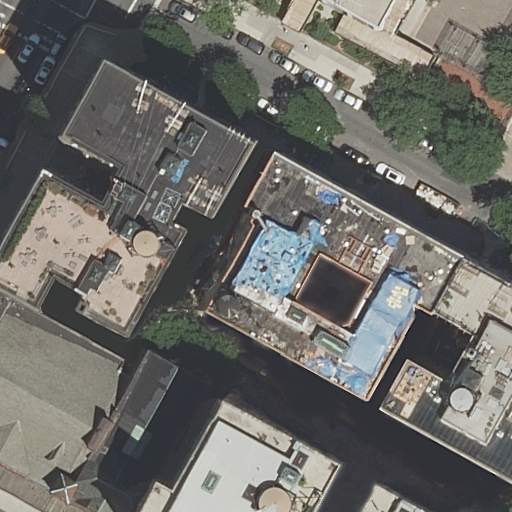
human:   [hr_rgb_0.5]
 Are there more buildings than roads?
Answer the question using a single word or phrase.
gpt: yes

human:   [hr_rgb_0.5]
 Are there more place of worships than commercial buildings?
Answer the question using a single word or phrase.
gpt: yes

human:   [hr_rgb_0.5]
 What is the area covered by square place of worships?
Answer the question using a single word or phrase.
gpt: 0m2

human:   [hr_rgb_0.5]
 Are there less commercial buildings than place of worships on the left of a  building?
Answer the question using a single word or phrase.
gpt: yes

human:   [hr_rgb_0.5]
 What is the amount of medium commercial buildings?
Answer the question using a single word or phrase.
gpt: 0

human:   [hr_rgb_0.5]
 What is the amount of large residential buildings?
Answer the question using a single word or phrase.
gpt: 6

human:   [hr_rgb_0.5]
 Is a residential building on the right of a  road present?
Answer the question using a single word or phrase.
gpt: yes

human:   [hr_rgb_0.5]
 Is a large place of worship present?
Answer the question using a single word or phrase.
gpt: yes

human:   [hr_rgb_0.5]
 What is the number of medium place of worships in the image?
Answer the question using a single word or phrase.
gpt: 0

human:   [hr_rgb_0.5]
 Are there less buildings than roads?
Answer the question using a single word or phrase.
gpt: no

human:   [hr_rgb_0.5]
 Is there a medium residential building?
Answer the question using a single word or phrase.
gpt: no

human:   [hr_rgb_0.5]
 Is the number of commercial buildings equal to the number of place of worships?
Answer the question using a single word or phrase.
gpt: no

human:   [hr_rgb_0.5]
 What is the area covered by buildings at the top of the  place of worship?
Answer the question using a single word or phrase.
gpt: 4388m2

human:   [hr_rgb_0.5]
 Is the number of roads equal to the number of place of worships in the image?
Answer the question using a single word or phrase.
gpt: no

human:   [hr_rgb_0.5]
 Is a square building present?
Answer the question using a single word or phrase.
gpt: no

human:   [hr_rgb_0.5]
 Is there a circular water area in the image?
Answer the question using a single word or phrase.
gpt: no

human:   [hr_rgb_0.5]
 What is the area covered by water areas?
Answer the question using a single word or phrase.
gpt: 0m2

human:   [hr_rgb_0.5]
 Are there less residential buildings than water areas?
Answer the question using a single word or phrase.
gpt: no

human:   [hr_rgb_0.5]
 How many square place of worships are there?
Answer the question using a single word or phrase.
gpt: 0

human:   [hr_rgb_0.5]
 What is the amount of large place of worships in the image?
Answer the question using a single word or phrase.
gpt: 1

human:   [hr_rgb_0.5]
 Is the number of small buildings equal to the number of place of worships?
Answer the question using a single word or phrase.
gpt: yes

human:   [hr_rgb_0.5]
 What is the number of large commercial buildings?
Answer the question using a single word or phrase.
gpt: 0

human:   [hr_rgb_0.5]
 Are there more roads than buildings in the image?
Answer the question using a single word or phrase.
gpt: no

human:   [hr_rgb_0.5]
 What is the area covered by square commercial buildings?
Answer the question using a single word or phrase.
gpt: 0m2

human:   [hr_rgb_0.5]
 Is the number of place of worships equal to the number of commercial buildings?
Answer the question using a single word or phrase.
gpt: no

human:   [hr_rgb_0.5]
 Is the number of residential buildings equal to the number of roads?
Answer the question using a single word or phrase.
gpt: no

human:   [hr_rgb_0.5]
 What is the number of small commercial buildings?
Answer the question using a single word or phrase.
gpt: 0

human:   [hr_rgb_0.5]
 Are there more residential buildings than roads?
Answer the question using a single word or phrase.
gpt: yes

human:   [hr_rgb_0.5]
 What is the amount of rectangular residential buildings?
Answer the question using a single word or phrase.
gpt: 2

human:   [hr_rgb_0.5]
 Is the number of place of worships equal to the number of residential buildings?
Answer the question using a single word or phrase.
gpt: no

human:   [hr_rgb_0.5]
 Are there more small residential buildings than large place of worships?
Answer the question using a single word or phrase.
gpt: no

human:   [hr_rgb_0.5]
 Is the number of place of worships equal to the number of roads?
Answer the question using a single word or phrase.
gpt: no

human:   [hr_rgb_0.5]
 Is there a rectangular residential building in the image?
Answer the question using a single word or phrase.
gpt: yes

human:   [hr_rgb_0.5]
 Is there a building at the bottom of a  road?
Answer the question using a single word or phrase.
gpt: yes

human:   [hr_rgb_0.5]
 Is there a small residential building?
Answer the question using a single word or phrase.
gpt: yes

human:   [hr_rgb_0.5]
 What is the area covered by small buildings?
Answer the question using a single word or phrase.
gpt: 31m2